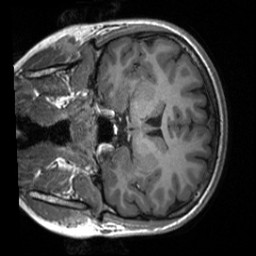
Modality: T1w
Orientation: coronal
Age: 20
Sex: female
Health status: healthy
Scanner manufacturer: siemens
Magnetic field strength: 3 T
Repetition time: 2 s
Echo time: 0.00232 s